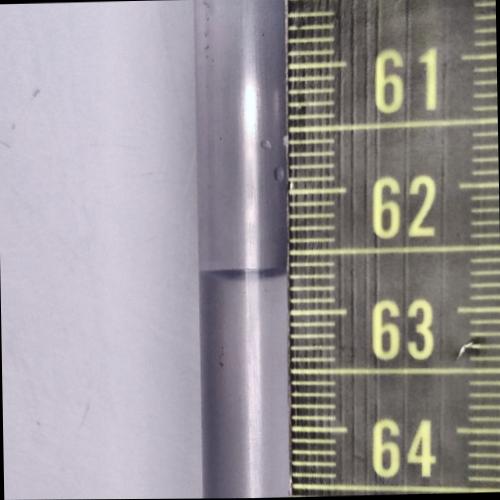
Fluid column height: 62.7 cm